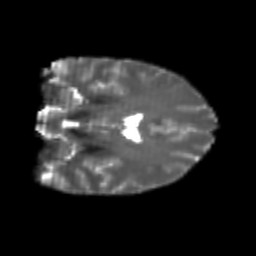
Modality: T2w
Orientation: coronal
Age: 25
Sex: female
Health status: healthy
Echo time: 0.074 s